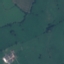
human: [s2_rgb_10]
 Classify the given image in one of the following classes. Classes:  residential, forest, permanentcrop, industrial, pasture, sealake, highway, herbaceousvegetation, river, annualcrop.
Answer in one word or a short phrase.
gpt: Pasture